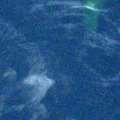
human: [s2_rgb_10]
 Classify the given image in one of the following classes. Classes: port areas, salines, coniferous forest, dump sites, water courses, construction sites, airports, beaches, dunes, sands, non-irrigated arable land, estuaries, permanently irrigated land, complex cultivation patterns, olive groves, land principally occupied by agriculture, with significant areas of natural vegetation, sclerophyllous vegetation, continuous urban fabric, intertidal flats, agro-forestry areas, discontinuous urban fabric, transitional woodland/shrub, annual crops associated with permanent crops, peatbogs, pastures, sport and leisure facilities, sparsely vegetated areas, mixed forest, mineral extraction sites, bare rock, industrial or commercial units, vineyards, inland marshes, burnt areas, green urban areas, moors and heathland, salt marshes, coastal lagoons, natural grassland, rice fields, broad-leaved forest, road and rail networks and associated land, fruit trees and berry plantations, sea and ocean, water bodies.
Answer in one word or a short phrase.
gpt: water bodies